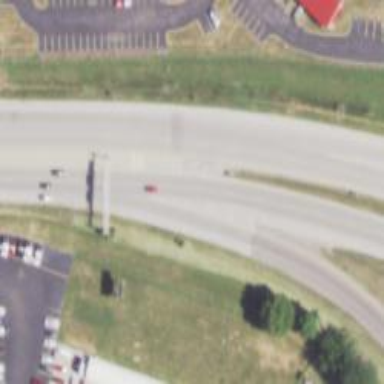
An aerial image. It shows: Road marking of gore chevron.